Question: I apologize in advance as this is one of those "how does this work" type questions. I am a newbie to GWT MVP and I am trying to create a project similar to this one here:

where basically I have a menu of widgets/components that I can drag and drop onto a panel and doing so changes the properties shown in the Property disclosurepanel.
I have been reading about the official GWT MVP framework and they its described it seems like it expects each application state to represented by a whole new page (a View with an associated Place).
I am confused as to how this would work this type of application. That is, an application that has 1 basic screen that never entirely changes (i.e. user never navigates to a whole new screen) with sections that need to communicate to each other (i.e. dropping a widget loads a different set of properties).
I am sure I am misunderstanding something about MVP so if someone can just offer some advice on how to wrap my brain around this that would be great.
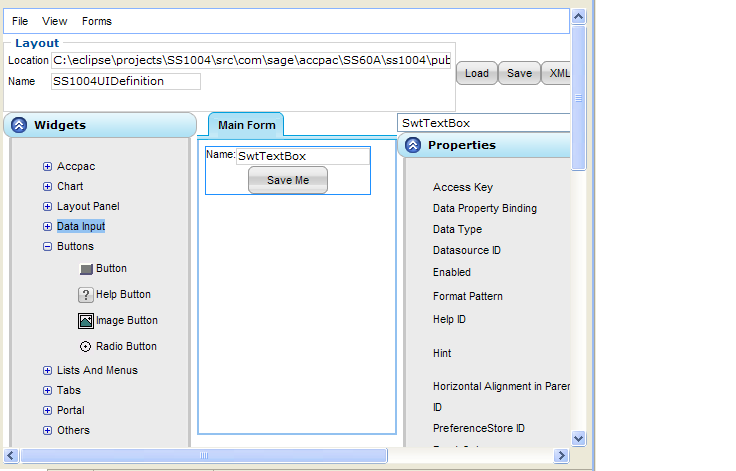
Answer: It's not impossible to utilize the MVP paradigm with more than one on-screen regions.
You can read about a possible solution <URL>. It's the last post of a four-part series. I suggest reading also the preceeding posts from the author with the same tags.